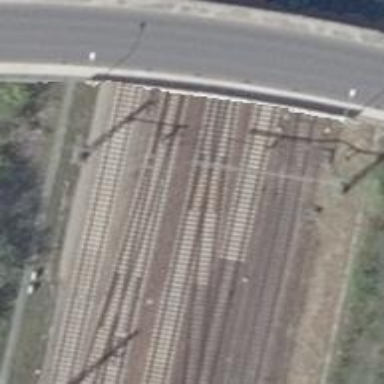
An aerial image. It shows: Railway track with contact lines for electrification.